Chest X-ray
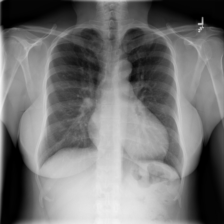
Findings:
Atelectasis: negative
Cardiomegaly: negative
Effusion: negative
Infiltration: negative
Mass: negative
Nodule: negative
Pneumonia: negative
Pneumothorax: negative
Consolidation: negative
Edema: negative
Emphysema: negative
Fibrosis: negative
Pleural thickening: negative
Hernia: negative